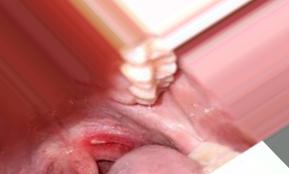
Condition: Mouth Ulcer